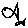
Label: fish